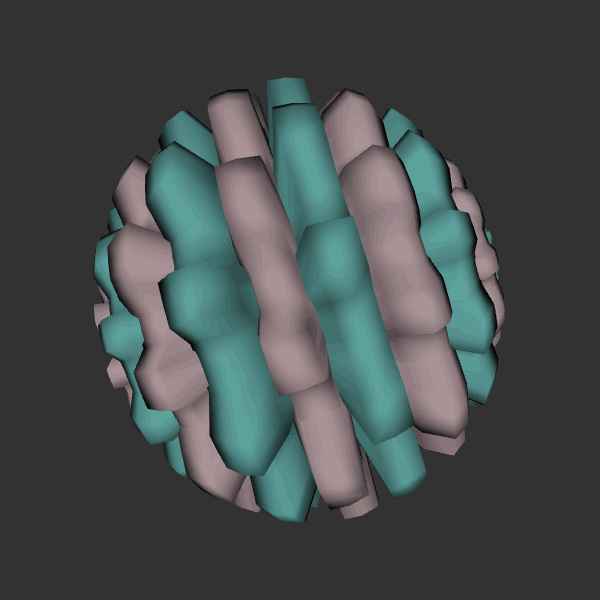
Background: dark